Question: I've implemented an EXTJS 4.0 tabpanel containing two grids.
This all runs fine when i first load it. But when i go to another panel( not a child of the tabpanel) and then reload the tabpanel in the viewport OR resize my browser window, the HTML child homeclients (my grid) dissappears ( and it's HTML element is removed from the tabpanel).

Anybody have any idea why this is happening ?
Tabpanel:
'''
Ext.define('EY.view.center.home.container.Panel', {
extend: 'Ext.tab.Panel',
alias: 'widget.containerhome',
id: 'containerhome',
activeTab: 1,
border: false,
resizeTabs:true,
items: [{
title: 'Most Used clients',
iconCls: 'tabIcon',
xtype: 'mostUsedClients',
id: 'mostUsedClients',
scale: 'large'
},{
title: 'All Clients',
xtype: 'homeclients',
id: 'homeclients',
scale: 'large'
}
],
requires: [
'EY.view.center.home.client.Grid',
'EY.view.center.home.client.mostUsedClients.mostUsedClients'
],
initComponent: function () {
Ext.apply(this, {
})
this.callParent(arguments);
}
});
'''
Grid:
'''
Ext.define('EY.view.center.home.client.Grid', {
extend: 'Ext.grid.Panel',
alias: 'widget.homeclients',
id: 'homeclients',
baseCls: 'homeclients',
//frame:true,
store: 'Clients', //Ext.data.StoreManager.lookup('serviceStore'),
contextMenu: undefined,
border: false,
//flex: 1,
padding: 3,
hideHeaders: true,
columns: [
{ header: 'CLIENTS', field: 'textfield', flex: 1 }
],
features: [
Ext.create('Ext.grid.feature.RowBody', {
getAdditionalData: function (data, rowIndex, rec, orig) {
var headerCt = this.view.headerCt;
var colspan = headerCt.getColumnCount();
return {
rowBody: createHtml(rec),
rowBodyCls: this.rowBodyCls,
rowBodyColspan: colspan
};
}
}),
{
ftype: 'rowwrap'
}
],
viewConfig: {
listeners: {
itemclick: function (list, index, target, record, event) {
if (event.target.id == 'grandAccess') {
var windowIsClosed = Ext.getCmp('ConfirmationWindow');
if (!windowIsClosed) {
var clientId = index.data.id;
var clientVat = index.data.rn;
eDocsUser.currentClientName = index.data.n;
eDocsUser.currentClientId = clientId;
eDocsUser.currentClientRegisterNummer = clientVat;
showGrantAccesWindow(index);
}
} else {
if (Ext.getCmp('ConfirmationWindow')) {
Ext.getCmp('ConfirmationWindow').hide();
}
loadDataOfSelectedClient(index);
}
}
}
},
initComponent: function () {
this.callParent(arguments);
}
});
'''
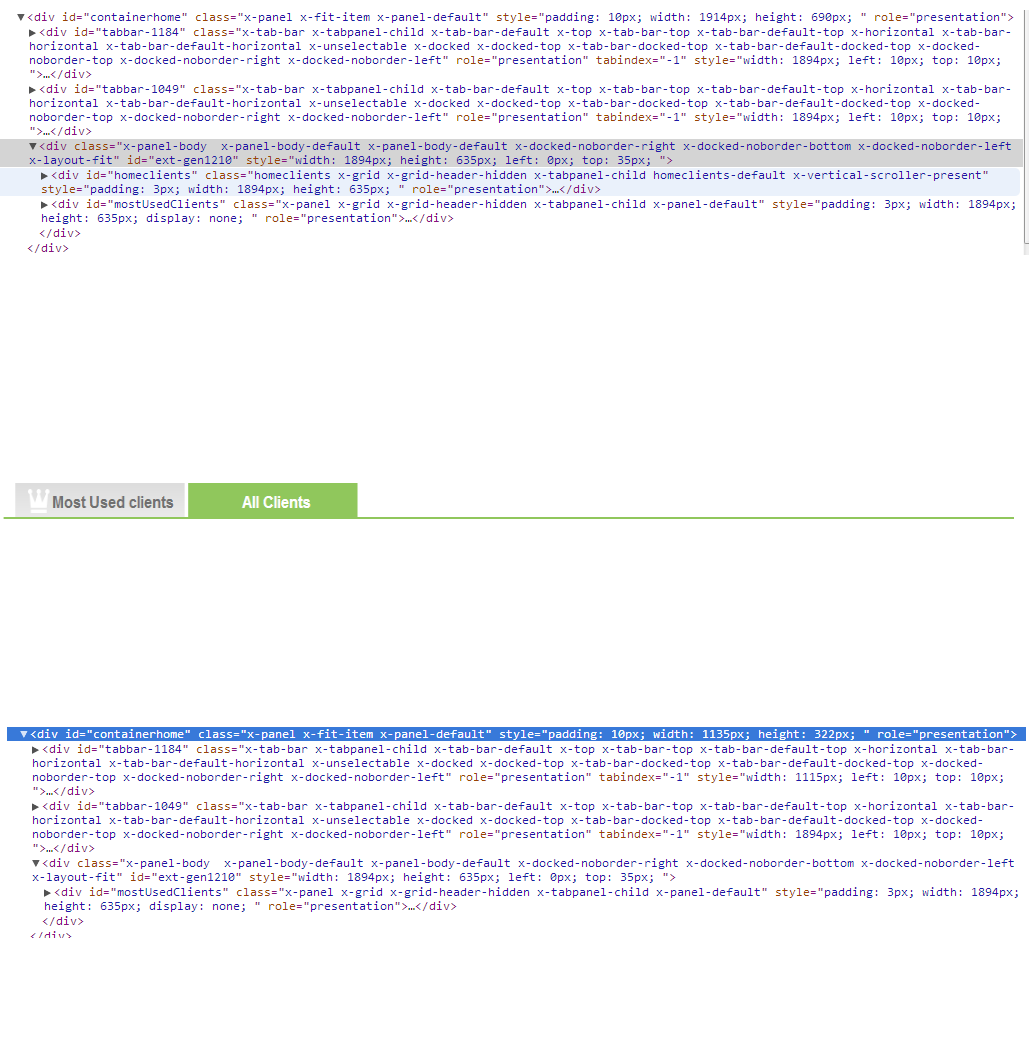
Answer: We solved this by changing the grid to a dataview for the resizing problem (grids rly cause a lot of problems for me tbh).
And then we fixed the other problem by changing :
'''
layout.setActiveItem(Ext.getCmp('containerhome'), {
type: 'slide',
direction: 'left',
duration: 5000
});
'''
to
'''
layout.setActiveItem(0);
'''
We (but not me ... :D ) created a new item instead of calling the old one in the card panel.